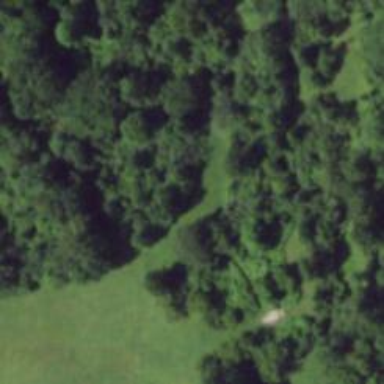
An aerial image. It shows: Disc golf hole.